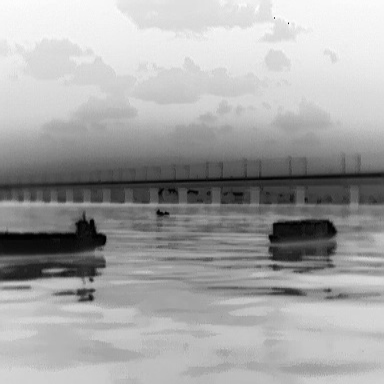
There is a warship in the infrared image.